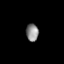
Tissue: prostate
Cell type: T cells
Senescence score: 0.3371
Nuclear area (px): 212
Mean DAPI intensity: 138.632